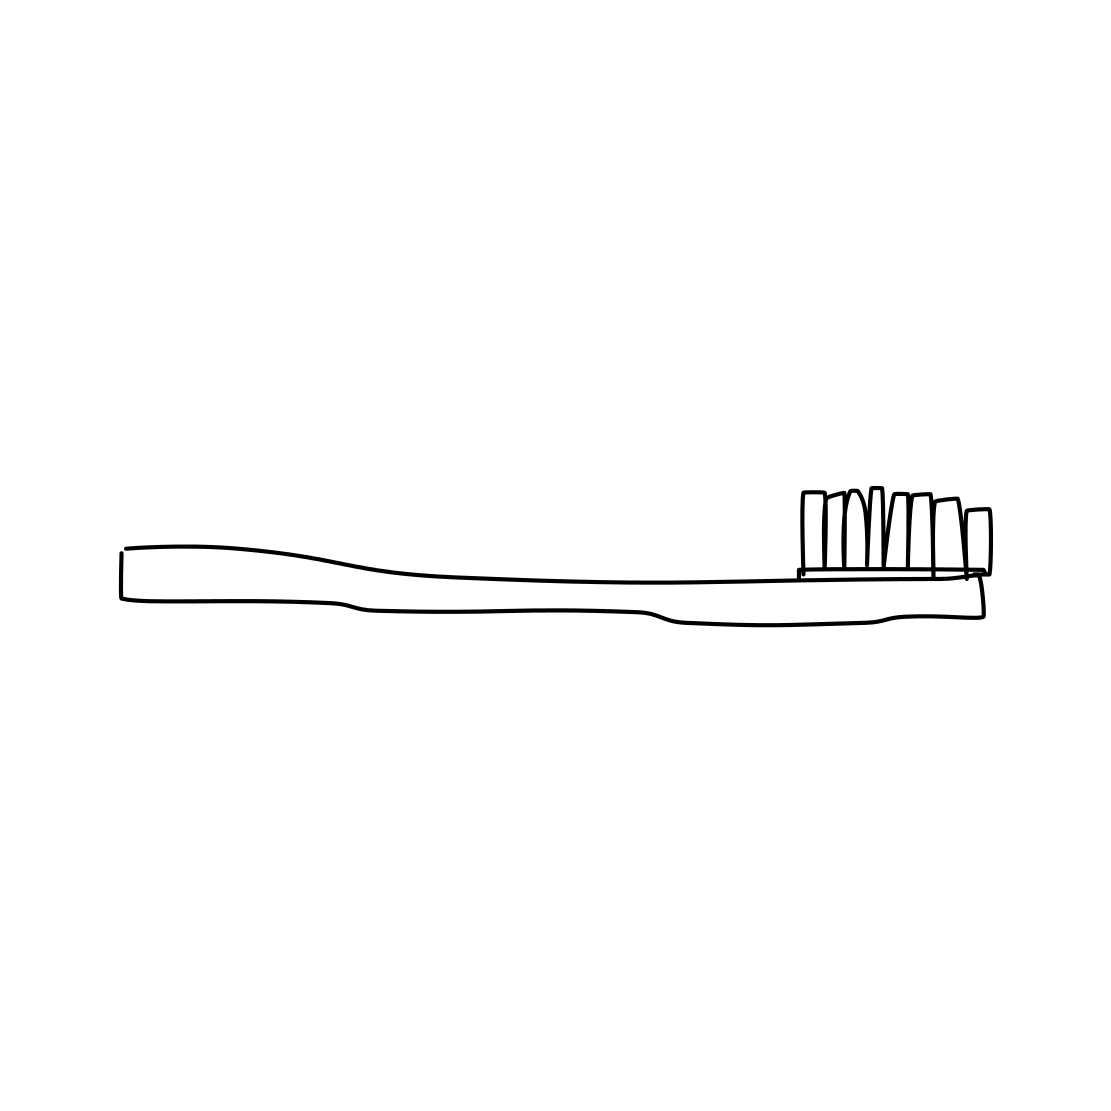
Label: toothbrush